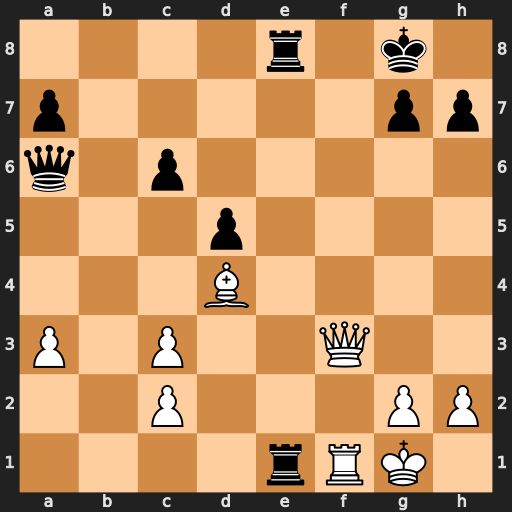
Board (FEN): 4r1k1/p5pp/q1p5/3p4/3B4/P1P2Q2/2P3PP/4rRK1
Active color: w
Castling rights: -
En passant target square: -
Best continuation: Qf7+ Kh8 Qxg7#